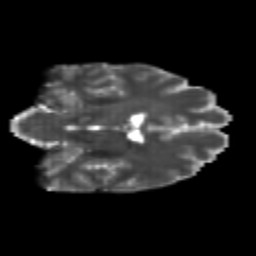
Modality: T2w
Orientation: coronal
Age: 26
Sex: male
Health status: healthy
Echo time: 0.074 s